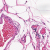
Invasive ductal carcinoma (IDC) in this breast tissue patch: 0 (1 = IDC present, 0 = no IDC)